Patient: sex M, age 46
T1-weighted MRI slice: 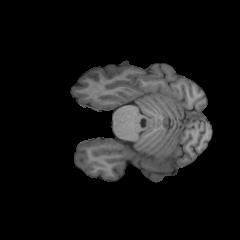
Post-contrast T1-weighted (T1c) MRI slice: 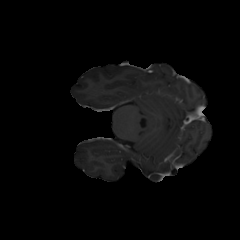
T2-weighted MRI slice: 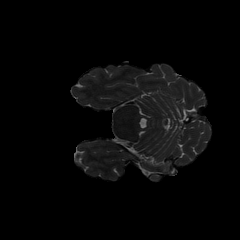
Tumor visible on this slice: no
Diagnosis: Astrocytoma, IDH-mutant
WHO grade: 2